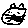
Label: cat